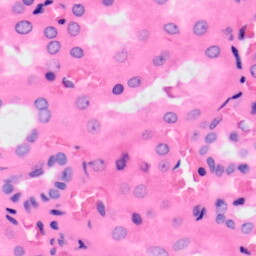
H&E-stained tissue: Kidney